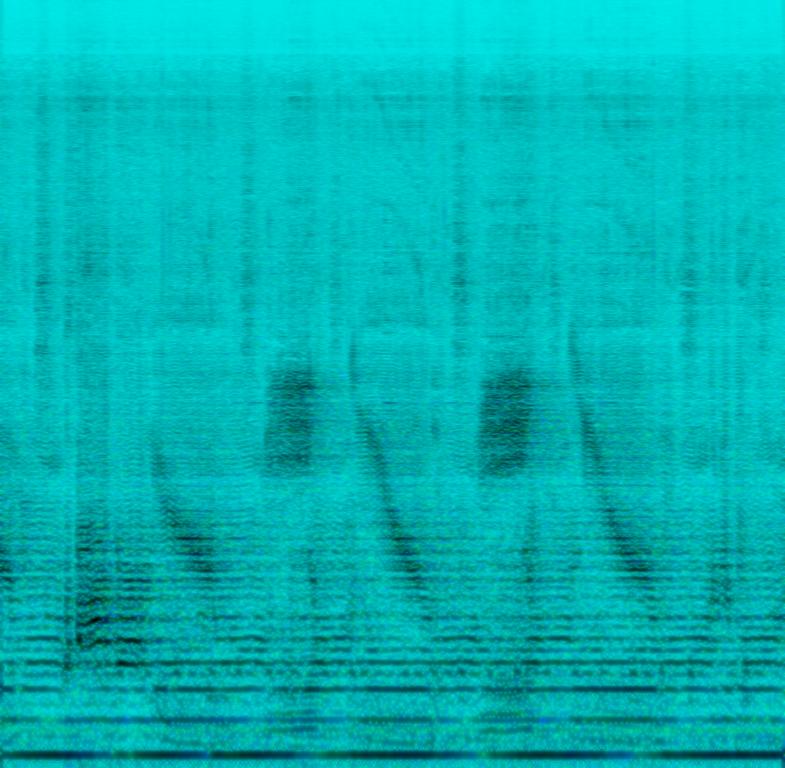
This is a recording of two didgeridoos. They are playing low notes and create a very low vibrational tone. There is a melody, but it is not easily recognizable.